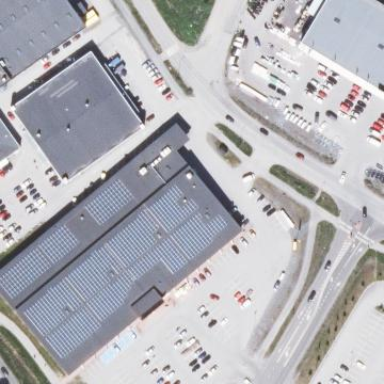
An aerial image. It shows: Supermarket building.